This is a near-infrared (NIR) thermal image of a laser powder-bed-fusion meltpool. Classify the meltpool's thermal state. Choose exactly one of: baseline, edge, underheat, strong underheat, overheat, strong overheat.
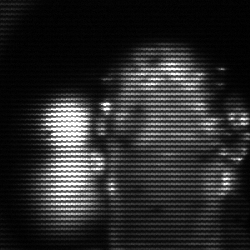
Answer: strong underheat